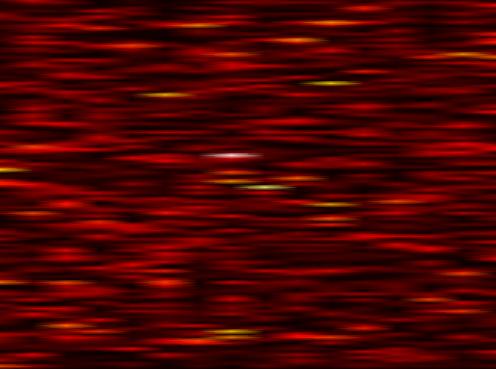
Label: WOLA